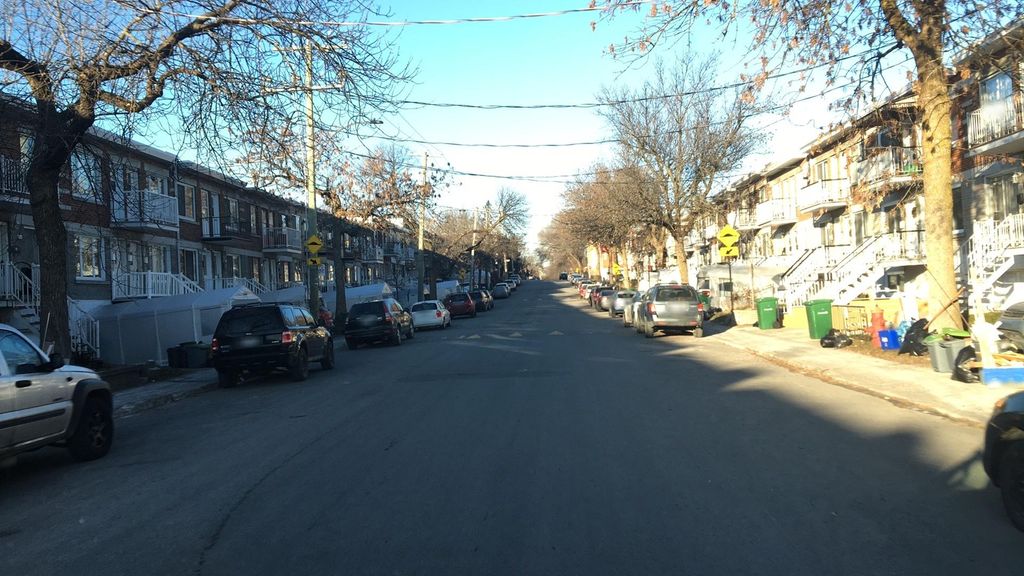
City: montreal